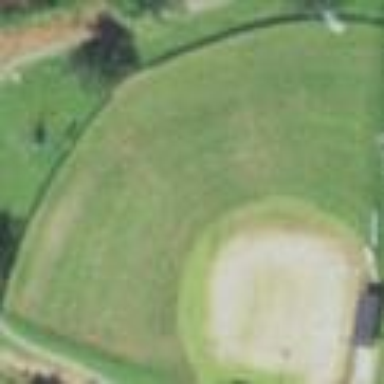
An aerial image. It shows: Baseball pitch for leisure land activities.